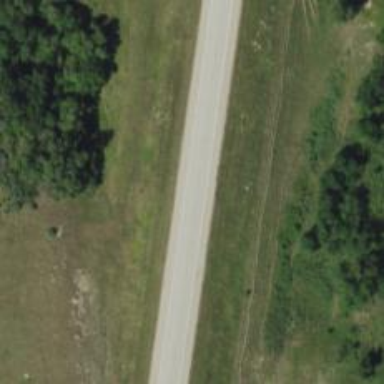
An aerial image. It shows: Asphalt road classified as primary highway.